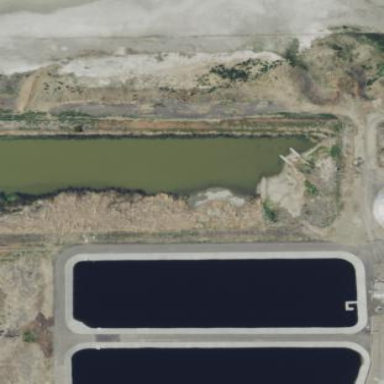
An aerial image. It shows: Image of wastewater.